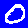
Digit: 0